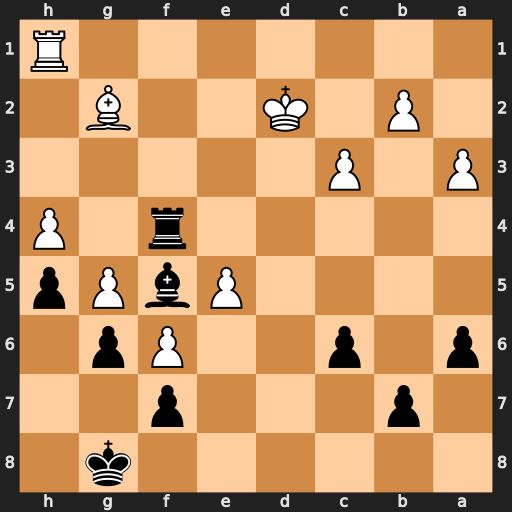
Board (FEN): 6k1/1p3p2/p1p2Pp1/4PbPp/5r1P/P1P5/1P1K2B1/7R
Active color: b
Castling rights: -
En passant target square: -
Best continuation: Rf2+ Ke3 Rxg2